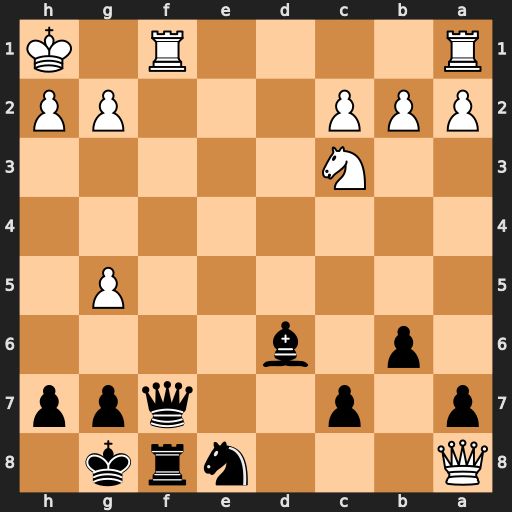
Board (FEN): Q3nrk1/p1p2qpp/1p1b4/6P1/8/2N5/PPP3PP/R4R1K
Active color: b
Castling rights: -
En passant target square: -
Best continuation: Qxf1+ Rxf1 Rxf1#